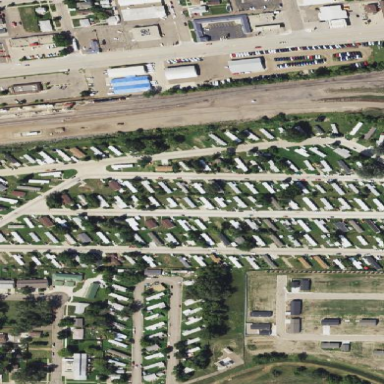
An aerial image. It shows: Residential area known as trailer park.